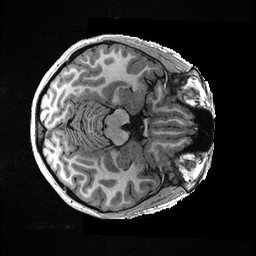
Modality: T1w
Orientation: axial
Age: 30
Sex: female
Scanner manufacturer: ge
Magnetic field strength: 3 T
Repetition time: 0.006952 s
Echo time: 0.00292 s